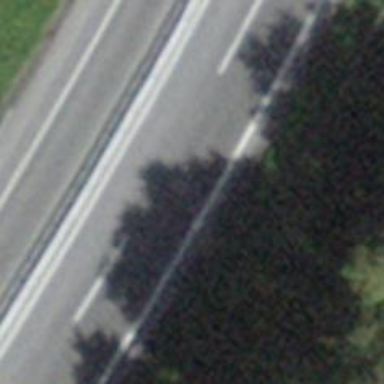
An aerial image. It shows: Asphalt motorroad with trunk classification.